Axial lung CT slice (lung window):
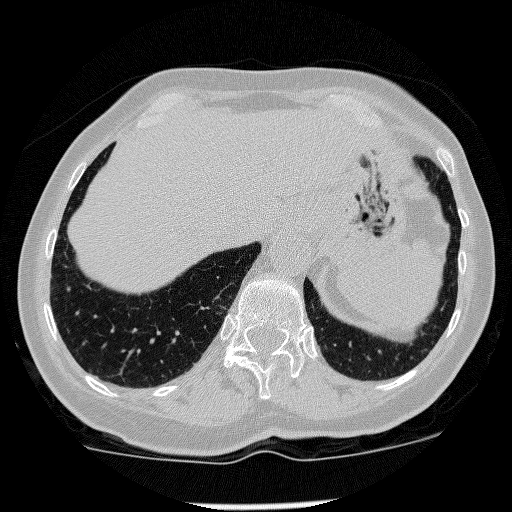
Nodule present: no